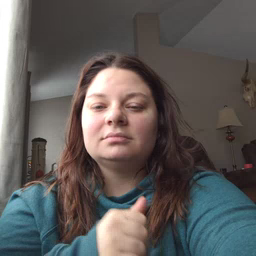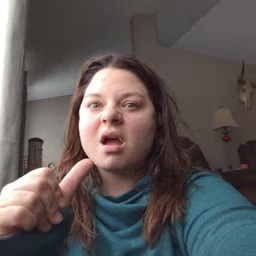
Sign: not